Question: I was wondering if it is possible to find the dimensions (in pixel) of a cube/cuboid in an image like the one shown below?
I know its nearly impossible because of no information about the depth,the viewing angle, etc. But at least can one find the appropriate corners of the cube so that the length, width and height can be approximated?
Any type help or information would be appreciated.
Thanks in advance.

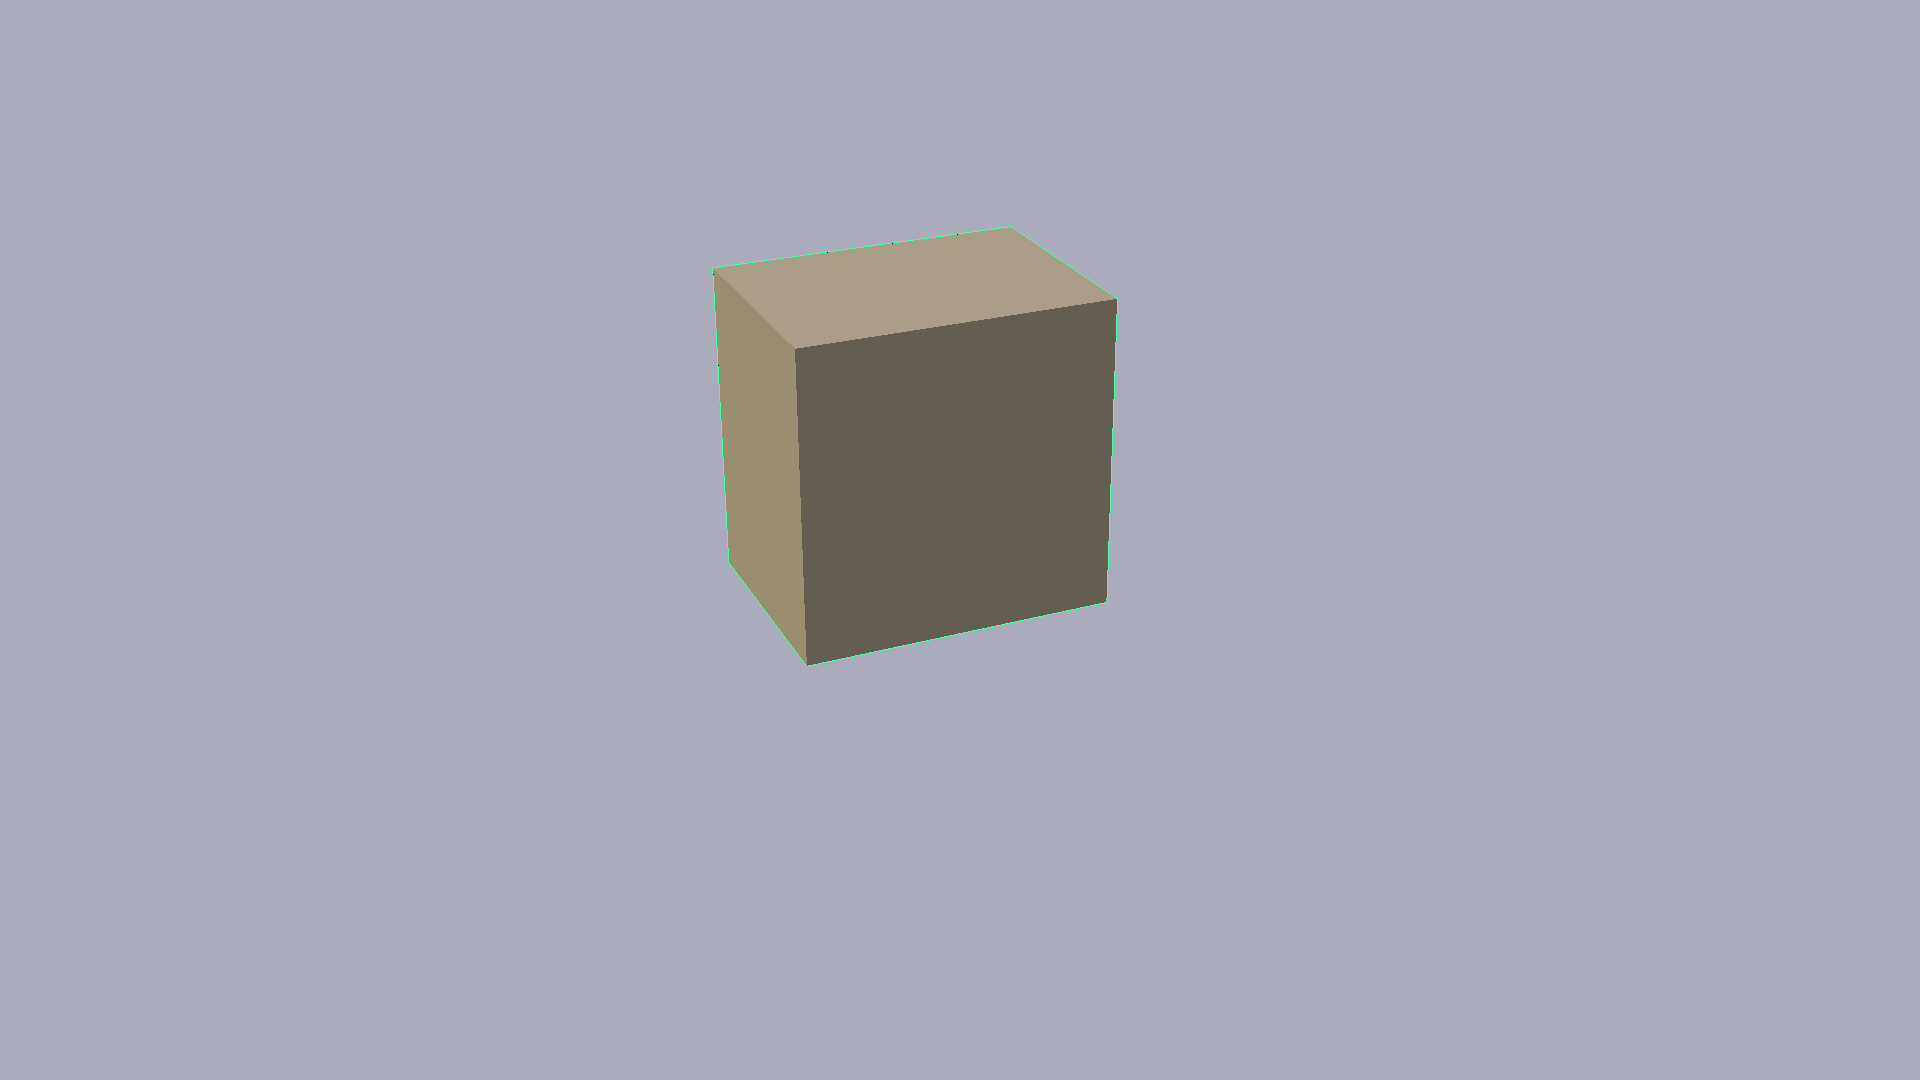
Answer: I guess I could suggest a solution to the "at least" part of the question. You can find the corners of the cube by finding the lines in the image.
Firstly, find the edges in the image. If the target images are as plain and clear as the provided one, finding edges must be straighforward. Use 'cv::Canny()'.
'''
cv::Mat img = cv::imread("cube.png");
cv::Mat edges;
cv::Canny(img, edges, 20, 60);
'''
<URL>
Secondly, in the edges image, detect the straight lines. Use either 'cv::HoughLines()' or 'cv::HoughLinesP()'. Here, I proceed with the former one:
'''
std::vector<cv::Vec2f> lines;
cv::HoughLines(edges, lines, 0.6, CV_PI / 120, 50);
'''
Plaese refer to the on the <URL> on Hough lines. I also took the code for the visualization from there.
<URL>
The 'cv::HoughLines()' function detects straight lines and, for each line, returns 2 values (r - distance, and th - rotation angle) which define this line's equation in polar coordinates. This function would often return several lines for one source edge (as it did for a couple of lines here). In our case, we can remove such duplicates by filtering lines with the very close r values.
The benefit of our case is that the sides of the cube resposible for each dimension (length, width, and height) will have the same rotation angle th in found line equations. For instance, we can expect vertical sides of the cube (responsible for the height dimension) to remain vertical and have their th close to 0 or p (see the OpenCV documentation). We could find such lines in the vector of the detected Hough lines:
'''
std::vector<cv::Vec2f> vertical_lines;
std::copy_if(lines.begin(), lines.end(), std::back_inserter(vertical_lines), <URL> {
//copy if th is near 0 or CV_PI
return ((0 < line[1]) && (line[1] < 0 + CV_PI / 10)) ||
((line[1] < CV_PI) && (line[1] > CV_PI - CV_PI / 10));
});
'''
<URL>
The same reasoning applies to finding the lines for the rest of the cube sides. Just filter the found Hough lines by appropriate th.
Now that we have the equations of the lines of our interest, we can find their corresponding edge pixels (not optimal code below, just demo):
'''
std::vector<cv::Point> non_zero_points;
cv::findNonZero(edges, non_zero_points);
std::vector<std::vector<cv::Point>> corresponding_points(vertical_lines.size());
for (int i = 0; i < vertical_lines.size(); ++i)
for (auto point : non_zero_points)
if (abs(cos(vertical_lines[i][1])*point.x + sin(vertical_lines[i][1])*point.y - vertical_lines[i][0]) < 2)
corresponding_points[i].push_back(point);
'''
<URL>
Now, for each found cluster find the top-most, the bottom-most points (or left-most/right-most for the other sides) and get your cube corners.
Please note the pixel I denoted by exclamation marks. It got accidently sorted to one of the vertical Hough lines, but it actually belongs to a non-vertical top side. It needs to be removed, by some outlier detection or by some other approach to the corresponding pixel search.
About retreiving actual lengths of the sides: to my knowledge, it is really a non-trivial problem. Maybe <URL> would be a good place to start.